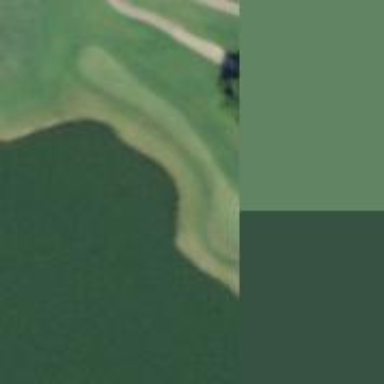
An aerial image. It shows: Grass area designated as golf tee.